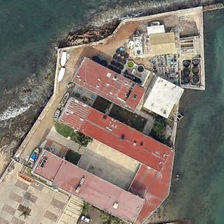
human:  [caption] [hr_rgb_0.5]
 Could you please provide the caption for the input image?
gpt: several buildings are near an ocean in a resort .

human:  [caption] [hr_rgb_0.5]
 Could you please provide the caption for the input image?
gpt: several buildings are near an ocean in a resort .

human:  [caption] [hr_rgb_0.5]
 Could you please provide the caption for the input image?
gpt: several buildings are near an ocean in a resort .

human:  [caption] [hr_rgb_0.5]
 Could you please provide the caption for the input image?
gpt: several buildings are near an ocean in a resort .

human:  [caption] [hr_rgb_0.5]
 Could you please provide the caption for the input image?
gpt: several buildings are near an ocean in a resort .